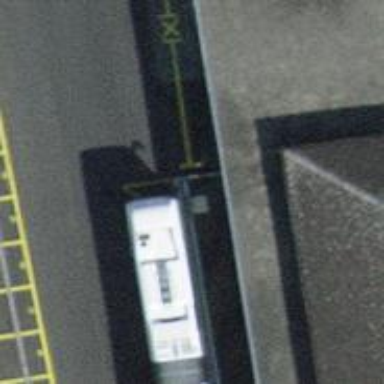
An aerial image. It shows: Bus stop with platform for public transport.